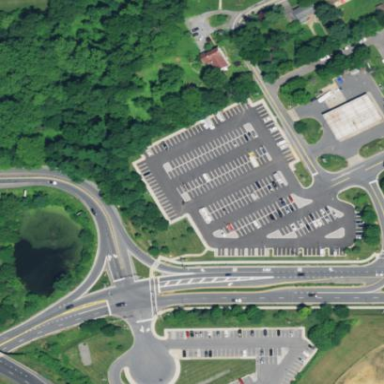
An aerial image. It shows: Surface parking lot with asphalt. It is park and ride facility.